Field crop: maize
Growth stage: 2
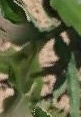
Species: maize